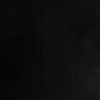
Label: dusty